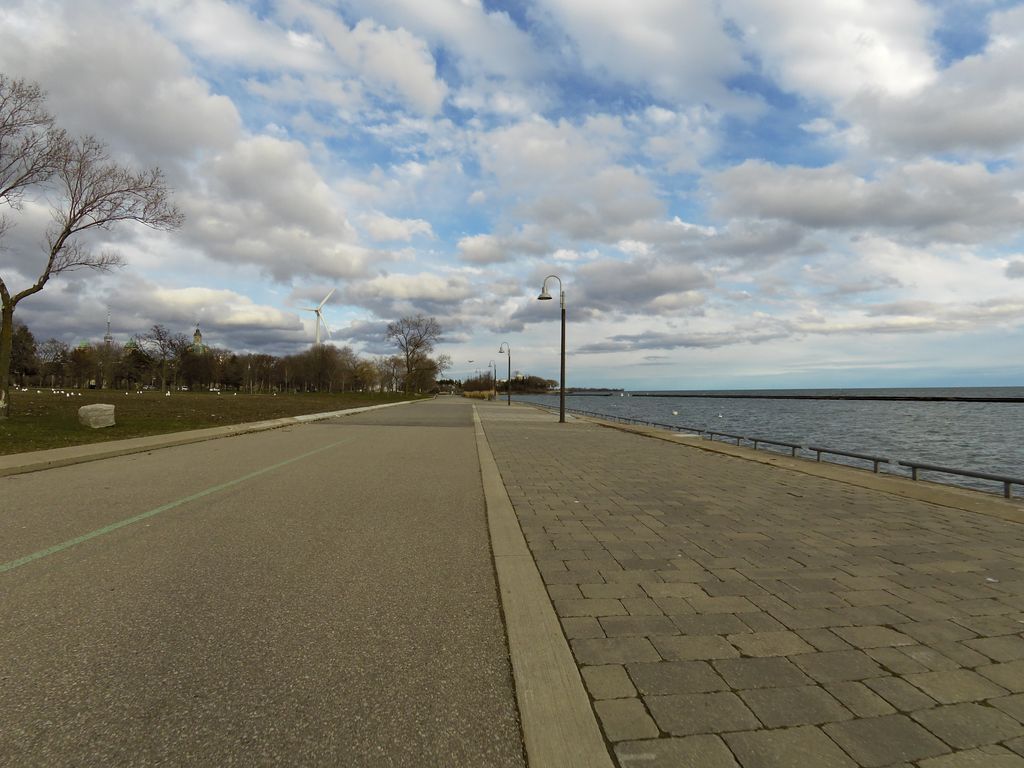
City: toronto